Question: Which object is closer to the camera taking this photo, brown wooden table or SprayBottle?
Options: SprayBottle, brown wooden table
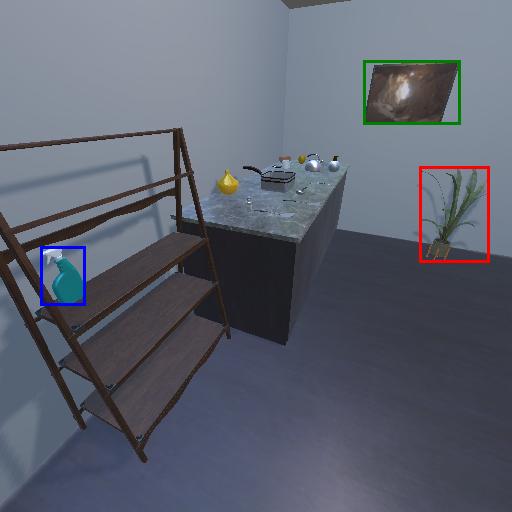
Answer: SprayBottle